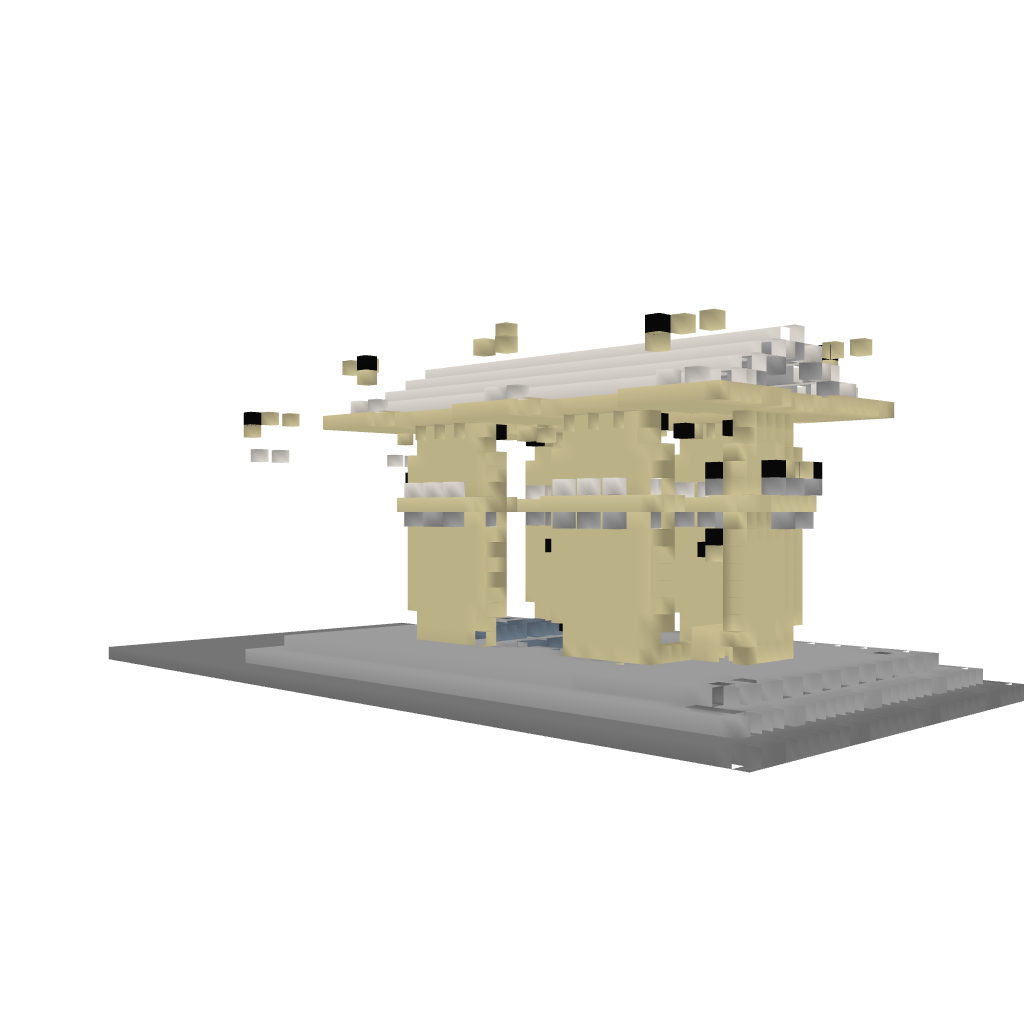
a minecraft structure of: Greek Theater